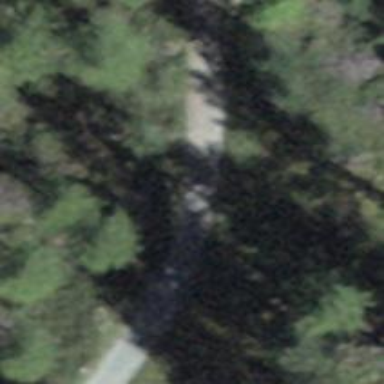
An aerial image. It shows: Gravel path.